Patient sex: F
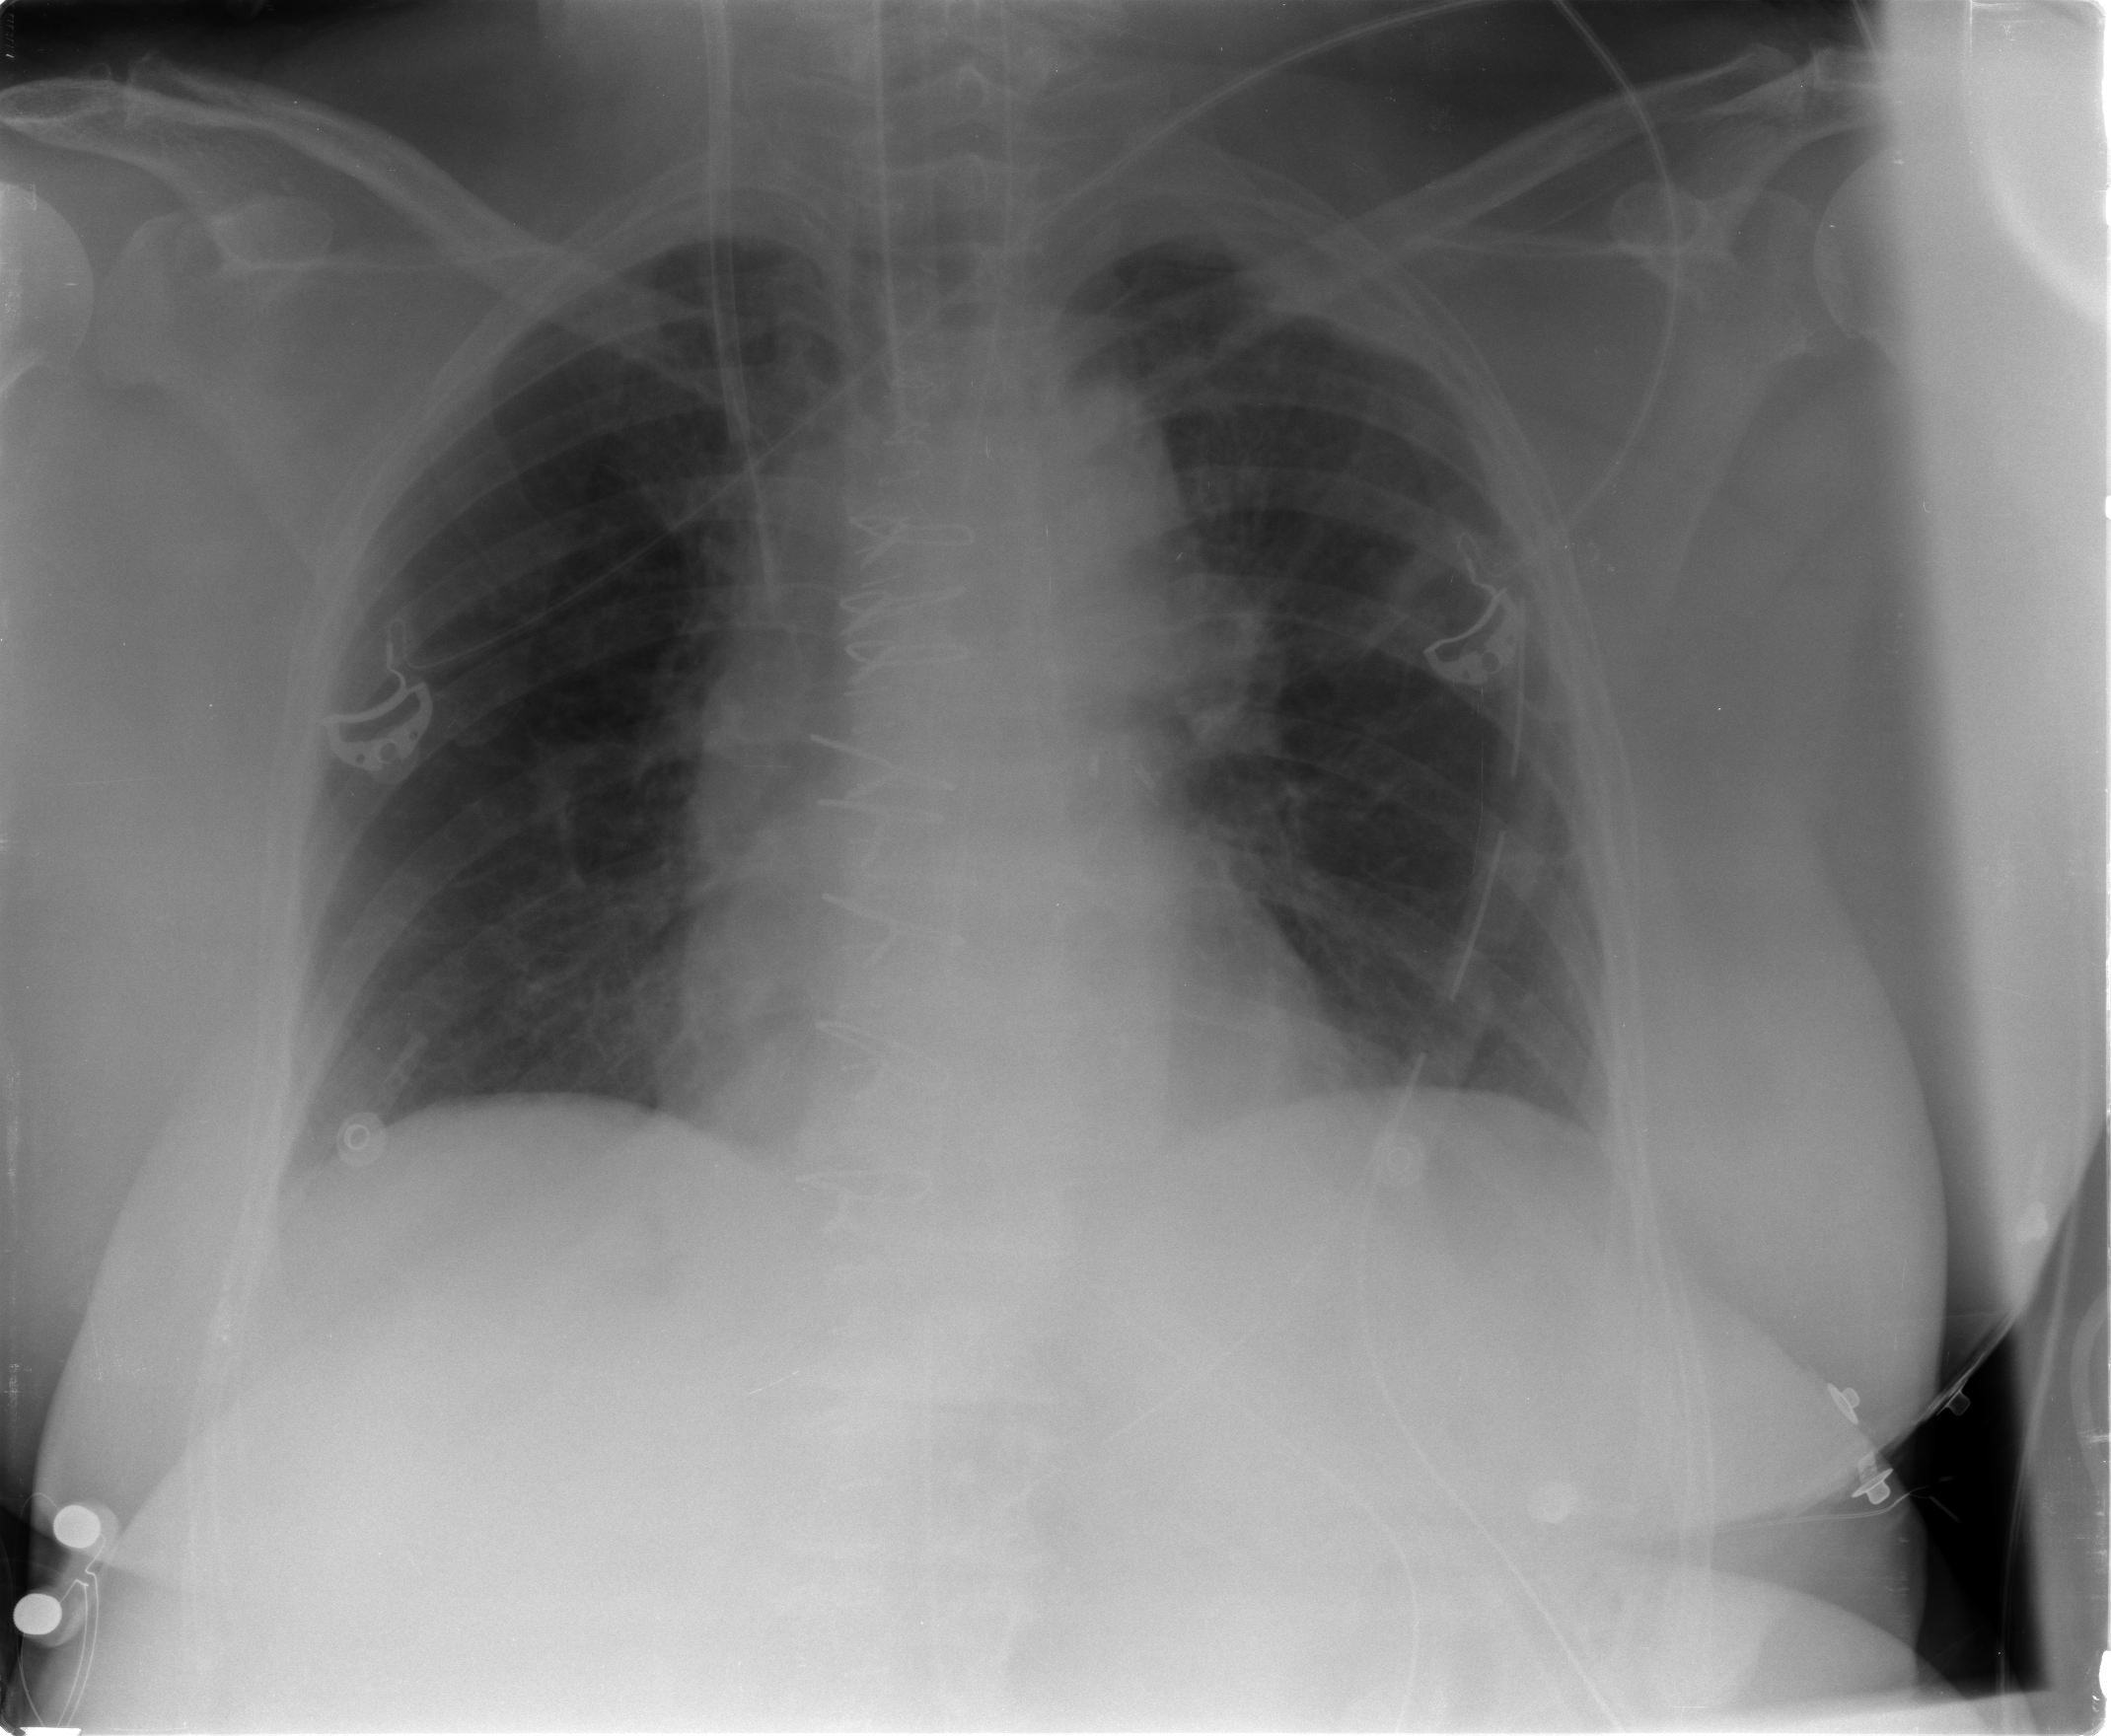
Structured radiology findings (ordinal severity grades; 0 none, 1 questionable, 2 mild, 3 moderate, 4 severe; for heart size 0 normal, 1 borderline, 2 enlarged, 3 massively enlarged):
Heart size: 0
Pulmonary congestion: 2
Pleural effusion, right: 1
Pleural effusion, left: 0
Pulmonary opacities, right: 0
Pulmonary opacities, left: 0
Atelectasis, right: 0
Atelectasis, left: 0